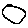
Label: circle